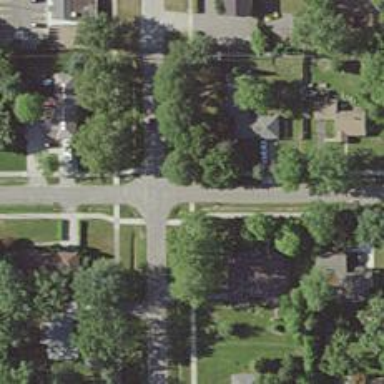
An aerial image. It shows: Unmarked road crossing.